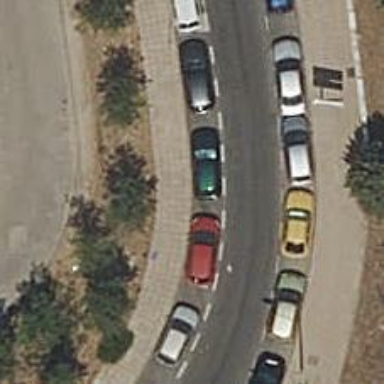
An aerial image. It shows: Kerb barrier.